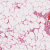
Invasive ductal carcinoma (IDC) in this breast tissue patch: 0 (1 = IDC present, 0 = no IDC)